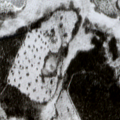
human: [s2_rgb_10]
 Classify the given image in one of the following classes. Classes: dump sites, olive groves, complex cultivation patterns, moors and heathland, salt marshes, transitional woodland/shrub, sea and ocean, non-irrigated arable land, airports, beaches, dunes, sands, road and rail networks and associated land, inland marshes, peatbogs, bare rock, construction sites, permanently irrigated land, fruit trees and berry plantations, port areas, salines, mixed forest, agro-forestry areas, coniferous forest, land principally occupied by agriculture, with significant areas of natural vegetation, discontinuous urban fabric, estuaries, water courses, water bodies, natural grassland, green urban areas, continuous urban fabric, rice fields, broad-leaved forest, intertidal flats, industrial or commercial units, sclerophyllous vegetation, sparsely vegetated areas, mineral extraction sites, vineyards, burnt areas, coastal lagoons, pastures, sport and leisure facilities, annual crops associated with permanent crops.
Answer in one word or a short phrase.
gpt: coniferous forest, transitional woodland/shrub